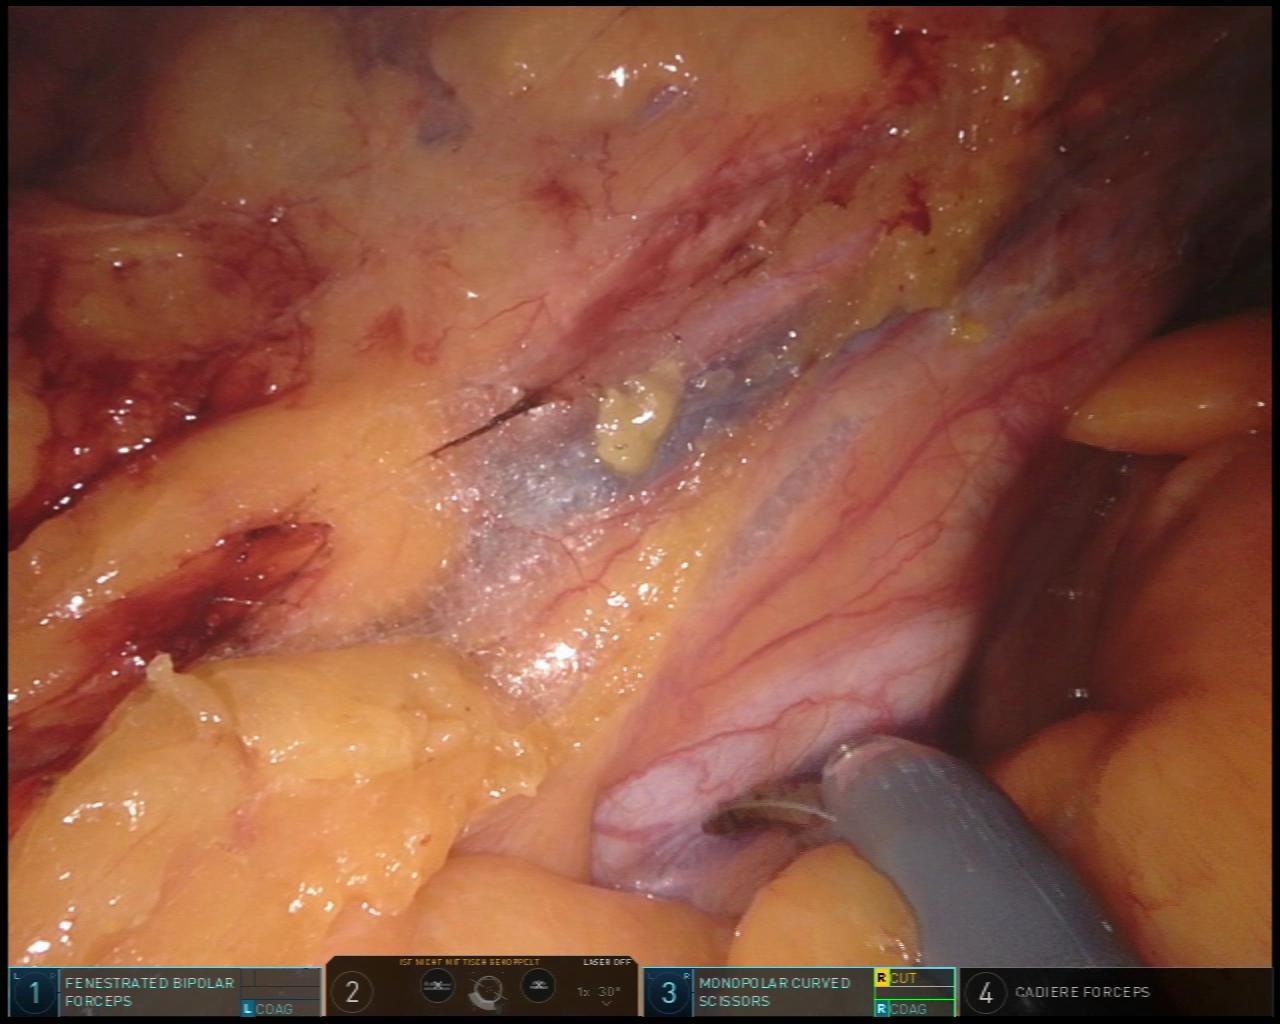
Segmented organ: ureter
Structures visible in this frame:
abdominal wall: no
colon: no
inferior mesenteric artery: no
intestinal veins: no
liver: no
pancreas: no
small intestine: no
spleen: no
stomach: no
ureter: yes
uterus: no
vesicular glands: no